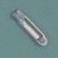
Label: Sand_carrier